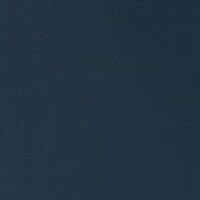
EUNIS habitat code: 14
Species observed at this site:
Chroicocephalus ridibundus